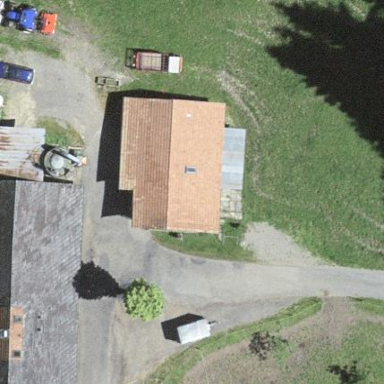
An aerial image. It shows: Shed building.